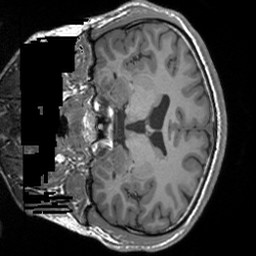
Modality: T1w
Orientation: coronal
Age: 24
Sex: male
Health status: healthy
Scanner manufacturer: siemens
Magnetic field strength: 3 T
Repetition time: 1.9 s
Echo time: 0.00252 s